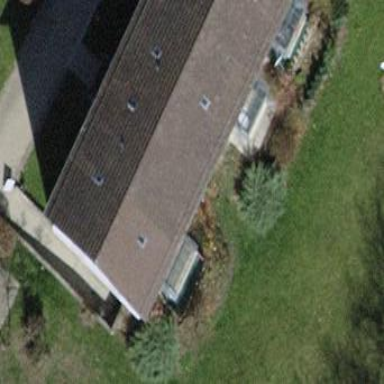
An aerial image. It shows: Building with apartments featuring tiled roof.